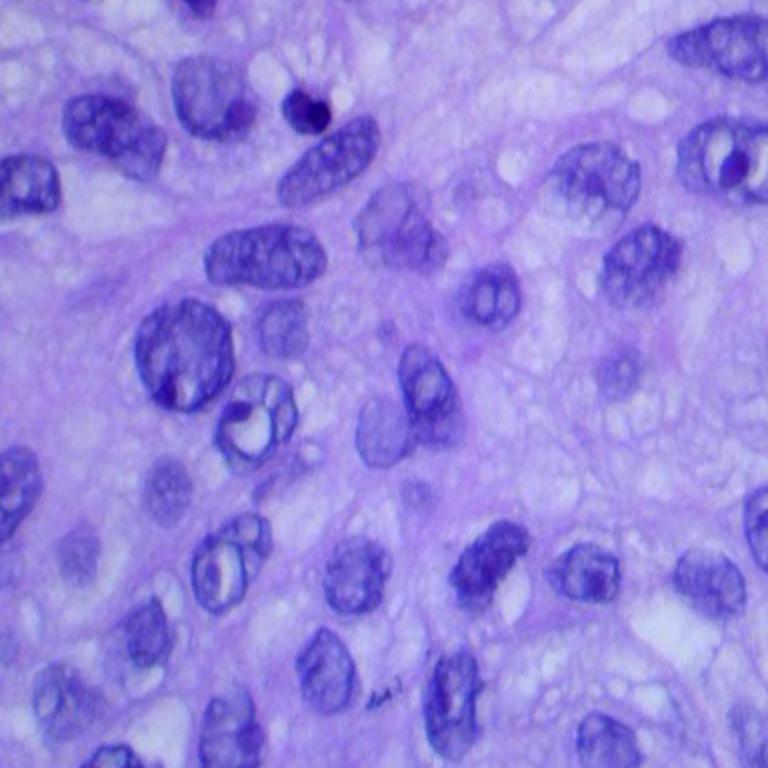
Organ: lung
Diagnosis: squamous carcinomas